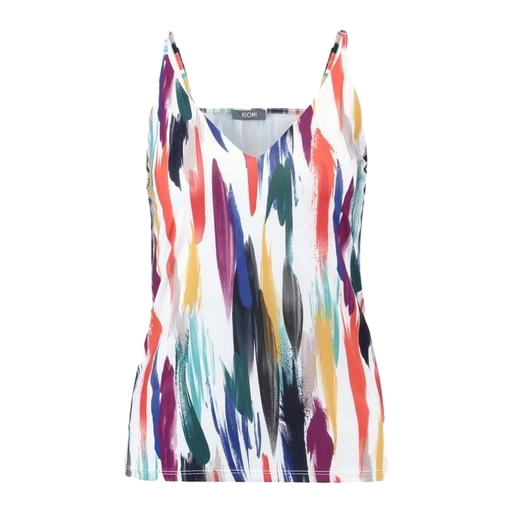
multicolor brushstroke cami, multicolor tall white cami top, multicolor parker v neck cami, white background